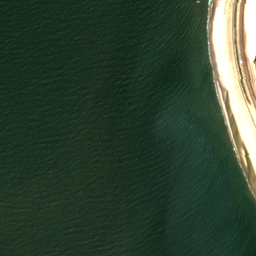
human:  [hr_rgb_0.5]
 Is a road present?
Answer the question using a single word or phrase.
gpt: yes

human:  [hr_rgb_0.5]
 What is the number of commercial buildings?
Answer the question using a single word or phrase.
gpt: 0

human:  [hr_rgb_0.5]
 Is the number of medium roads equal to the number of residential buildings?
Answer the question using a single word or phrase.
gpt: no

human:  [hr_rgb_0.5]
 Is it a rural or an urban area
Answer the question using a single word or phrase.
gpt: rural

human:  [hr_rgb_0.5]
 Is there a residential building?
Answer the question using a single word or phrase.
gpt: yes

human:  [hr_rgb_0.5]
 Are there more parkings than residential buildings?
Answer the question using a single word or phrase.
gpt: no

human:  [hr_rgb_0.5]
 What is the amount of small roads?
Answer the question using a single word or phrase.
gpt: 14

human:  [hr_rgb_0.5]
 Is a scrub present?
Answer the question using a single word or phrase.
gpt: yes

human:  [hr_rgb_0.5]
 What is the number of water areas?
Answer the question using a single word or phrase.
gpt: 1

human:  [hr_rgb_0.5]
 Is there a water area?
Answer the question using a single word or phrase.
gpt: yes

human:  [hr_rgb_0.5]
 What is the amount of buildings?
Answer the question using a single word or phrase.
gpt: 1

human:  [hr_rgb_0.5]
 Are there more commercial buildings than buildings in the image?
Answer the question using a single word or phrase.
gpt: no

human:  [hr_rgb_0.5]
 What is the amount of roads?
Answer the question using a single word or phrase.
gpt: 14

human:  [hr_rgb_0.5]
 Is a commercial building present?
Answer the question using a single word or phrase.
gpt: no

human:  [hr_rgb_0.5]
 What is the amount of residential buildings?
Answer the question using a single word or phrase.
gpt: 1

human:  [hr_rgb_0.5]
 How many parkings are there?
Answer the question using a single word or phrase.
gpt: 1

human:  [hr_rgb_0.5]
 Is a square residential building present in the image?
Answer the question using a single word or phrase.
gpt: no

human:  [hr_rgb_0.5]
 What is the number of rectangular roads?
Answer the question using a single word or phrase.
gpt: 0

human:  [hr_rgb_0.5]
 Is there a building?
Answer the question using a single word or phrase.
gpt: yes

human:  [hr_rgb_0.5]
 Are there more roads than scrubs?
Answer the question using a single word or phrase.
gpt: yes

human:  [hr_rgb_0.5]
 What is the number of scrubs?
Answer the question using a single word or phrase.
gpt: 4

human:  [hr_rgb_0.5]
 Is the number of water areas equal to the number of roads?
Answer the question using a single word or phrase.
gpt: no

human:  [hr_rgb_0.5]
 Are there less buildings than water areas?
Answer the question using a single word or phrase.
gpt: no

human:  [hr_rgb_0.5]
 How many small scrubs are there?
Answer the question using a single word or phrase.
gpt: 0

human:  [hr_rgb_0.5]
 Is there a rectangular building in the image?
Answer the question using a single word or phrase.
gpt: yes

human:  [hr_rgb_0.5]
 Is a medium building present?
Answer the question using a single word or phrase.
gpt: no

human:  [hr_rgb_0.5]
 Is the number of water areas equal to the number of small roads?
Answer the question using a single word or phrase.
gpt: no

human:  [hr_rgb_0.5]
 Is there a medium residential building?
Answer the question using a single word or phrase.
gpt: no

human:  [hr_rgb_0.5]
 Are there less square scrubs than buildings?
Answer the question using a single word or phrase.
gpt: yes

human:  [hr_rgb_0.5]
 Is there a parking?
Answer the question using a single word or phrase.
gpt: yes

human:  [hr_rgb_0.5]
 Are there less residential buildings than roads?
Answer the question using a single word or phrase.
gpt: yes

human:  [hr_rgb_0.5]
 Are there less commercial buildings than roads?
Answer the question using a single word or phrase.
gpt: yes

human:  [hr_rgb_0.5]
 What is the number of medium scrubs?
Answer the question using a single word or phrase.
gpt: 0

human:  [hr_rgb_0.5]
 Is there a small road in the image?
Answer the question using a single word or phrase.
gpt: yes

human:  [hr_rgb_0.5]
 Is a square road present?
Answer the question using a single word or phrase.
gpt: no

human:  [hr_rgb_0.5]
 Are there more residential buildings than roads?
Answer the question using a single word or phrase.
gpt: no

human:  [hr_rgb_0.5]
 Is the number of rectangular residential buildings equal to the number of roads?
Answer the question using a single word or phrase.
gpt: no

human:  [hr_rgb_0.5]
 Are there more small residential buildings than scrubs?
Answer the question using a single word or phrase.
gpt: no

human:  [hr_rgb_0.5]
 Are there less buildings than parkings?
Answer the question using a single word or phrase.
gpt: no

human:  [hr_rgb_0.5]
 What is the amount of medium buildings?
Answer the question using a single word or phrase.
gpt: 0

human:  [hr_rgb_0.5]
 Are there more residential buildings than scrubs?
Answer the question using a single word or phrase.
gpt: no

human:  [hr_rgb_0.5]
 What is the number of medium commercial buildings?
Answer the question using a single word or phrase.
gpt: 0

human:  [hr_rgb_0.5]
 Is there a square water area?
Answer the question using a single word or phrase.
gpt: no

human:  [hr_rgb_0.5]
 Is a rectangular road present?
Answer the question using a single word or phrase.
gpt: no

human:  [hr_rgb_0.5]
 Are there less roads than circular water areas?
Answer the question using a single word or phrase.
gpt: no

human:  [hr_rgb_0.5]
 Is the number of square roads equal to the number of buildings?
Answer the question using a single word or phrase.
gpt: no

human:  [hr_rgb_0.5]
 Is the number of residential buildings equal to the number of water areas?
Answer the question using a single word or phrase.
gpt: yes

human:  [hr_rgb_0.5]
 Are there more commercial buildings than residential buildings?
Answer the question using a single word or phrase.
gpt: no

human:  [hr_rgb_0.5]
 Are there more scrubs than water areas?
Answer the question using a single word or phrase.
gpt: yes

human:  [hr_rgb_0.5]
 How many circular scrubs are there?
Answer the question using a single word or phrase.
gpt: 0

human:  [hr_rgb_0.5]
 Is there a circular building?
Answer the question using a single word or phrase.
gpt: no

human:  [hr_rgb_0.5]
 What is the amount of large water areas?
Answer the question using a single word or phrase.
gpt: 1

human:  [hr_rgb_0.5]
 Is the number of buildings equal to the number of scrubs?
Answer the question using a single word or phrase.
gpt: no

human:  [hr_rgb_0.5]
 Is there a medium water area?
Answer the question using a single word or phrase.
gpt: no

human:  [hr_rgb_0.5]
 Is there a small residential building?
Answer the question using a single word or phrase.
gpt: yes

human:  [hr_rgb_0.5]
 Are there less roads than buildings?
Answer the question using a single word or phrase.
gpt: no

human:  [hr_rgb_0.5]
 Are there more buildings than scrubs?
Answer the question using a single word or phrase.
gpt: no

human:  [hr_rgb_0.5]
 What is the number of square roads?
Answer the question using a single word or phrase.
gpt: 0

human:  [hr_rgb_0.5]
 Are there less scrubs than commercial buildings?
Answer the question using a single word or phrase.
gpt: no

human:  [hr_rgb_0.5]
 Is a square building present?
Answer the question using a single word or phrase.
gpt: no

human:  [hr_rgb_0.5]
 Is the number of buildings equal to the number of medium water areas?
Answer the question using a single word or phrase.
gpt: no

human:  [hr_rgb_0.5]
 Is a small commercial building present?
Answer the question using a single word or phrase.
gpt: no

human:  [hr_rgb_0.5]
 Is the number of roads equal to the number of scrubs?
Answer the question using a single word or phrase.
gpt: no

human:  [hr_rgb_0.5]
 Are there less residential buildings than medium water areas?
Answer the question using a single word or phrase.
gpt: no